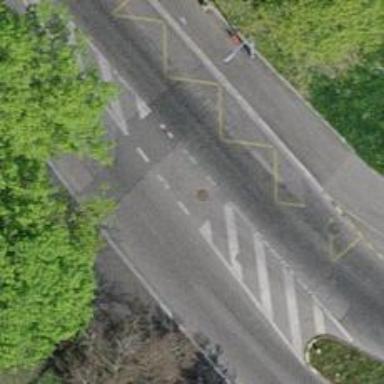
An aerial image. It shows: Tertiary road with asphalt surface. There is cycle lane on the left side of the road.